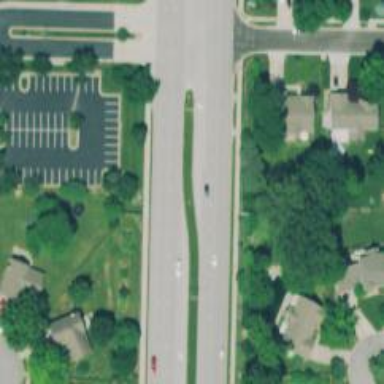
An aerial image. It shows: Road with dash markings.